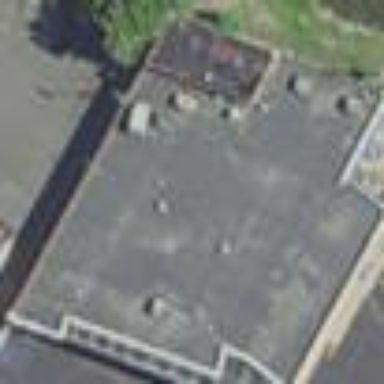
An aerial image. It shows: Building.